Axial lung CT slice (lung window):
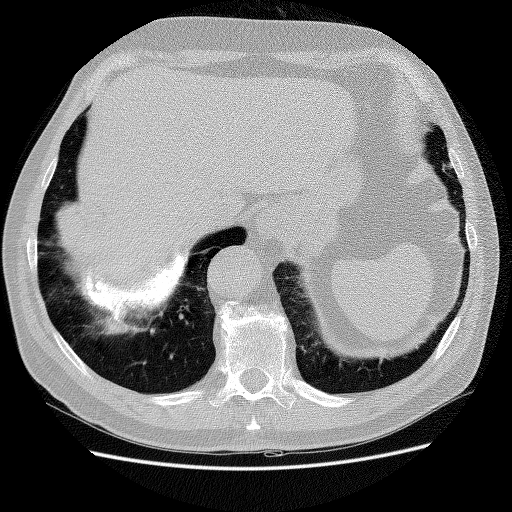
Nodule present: no